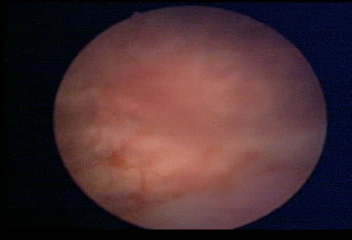
Modality: WLC
Class: Normal mucosa
Bladder cancer association: No